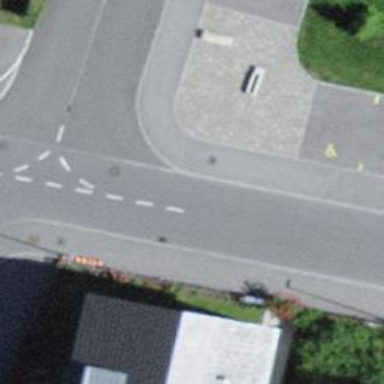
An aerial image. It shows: Brown bench in the vicinity.